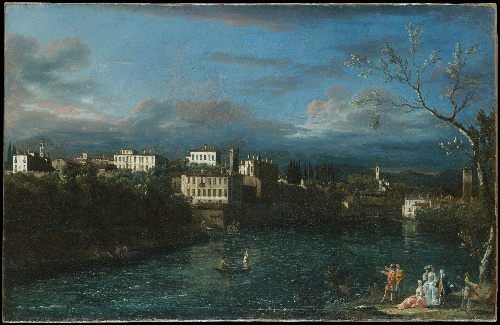
Title: Vaprio d'Adda
Artist: Bernardo Bellotto
Artist bio: Italian, Venice 1722–1780 Warsaw
Date: 1744
Object type: Painting
Classification: Paintings
Medium: Oil on canvas
Dimensions: 25 1/4 x 39 1/4 in. (64.1 x 99.7 cm)
Department: European Paintings
Credit line: Purchase, Joseph Pulitzer Bequest, 1939
Accession year: 1939
Repository: Metropolitan Museum of Art, New York, NY
Tags: Rivers|Boats|Towns